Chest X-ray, AP view. Patient: 48 years old, sex M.
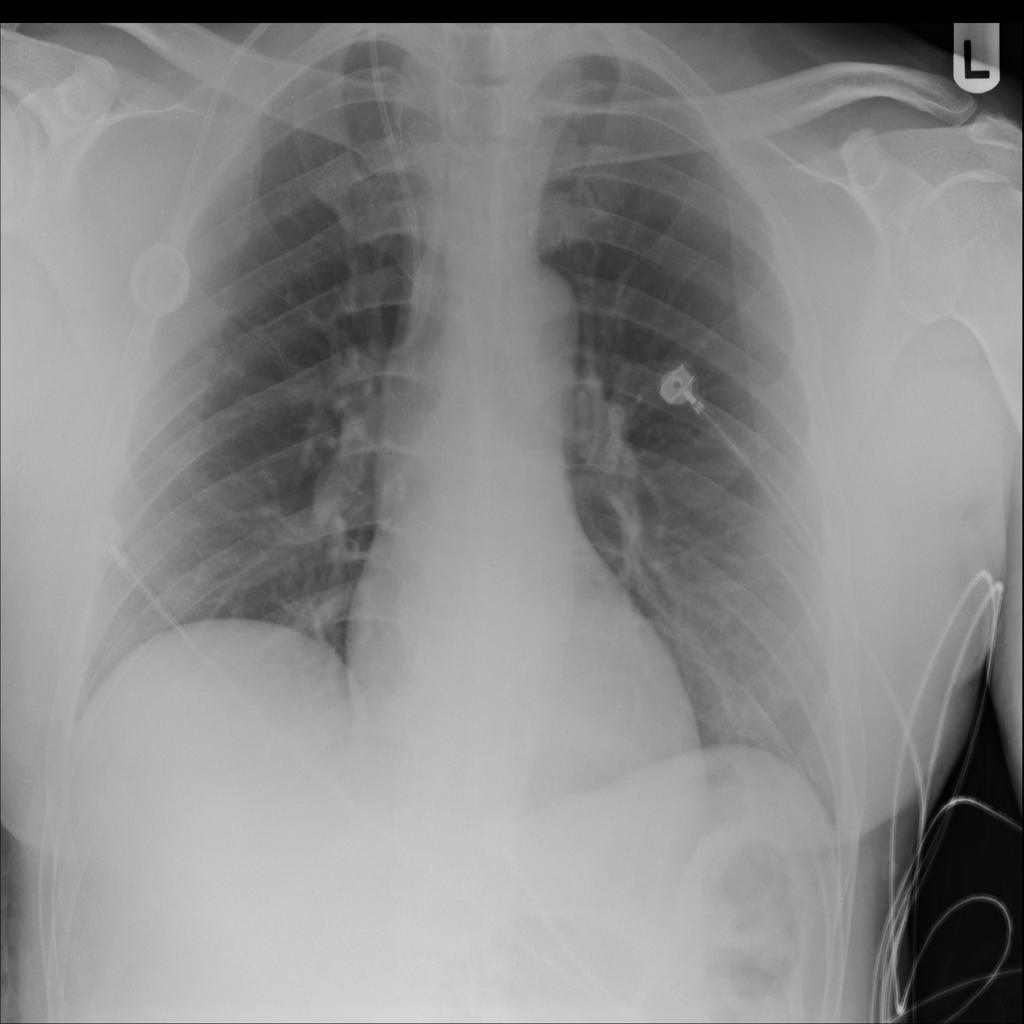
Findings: No Finding